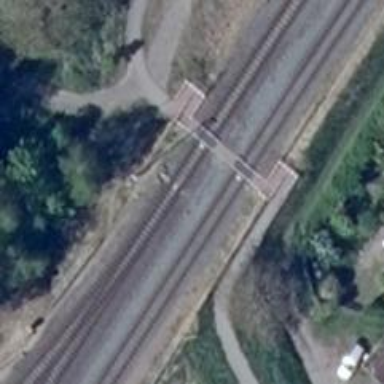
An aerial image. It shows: Railway switch with the turnout side on the right.